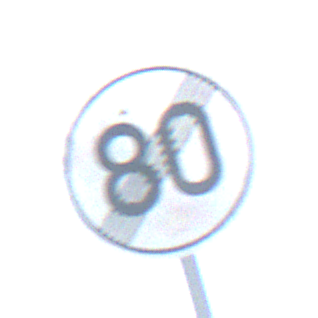
Verkehrszeichen: EndeGeschwindigkeit80
Umgebung: Outdoor, Nature
Tageszeit: Midday
Wetter: Clear
Licht: Natural
Jahreszeit: NotSpecified
Kontrast: HighContrast